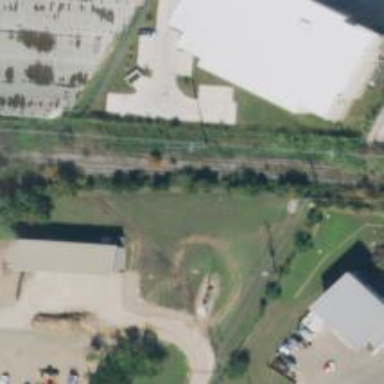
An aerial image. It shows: Disused railway siding.